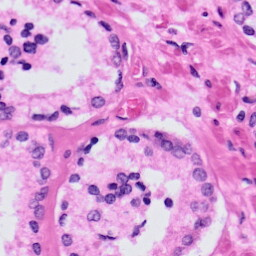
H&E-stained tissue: Prostate